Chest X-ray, PA view. Patient: 60 years old, sex M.
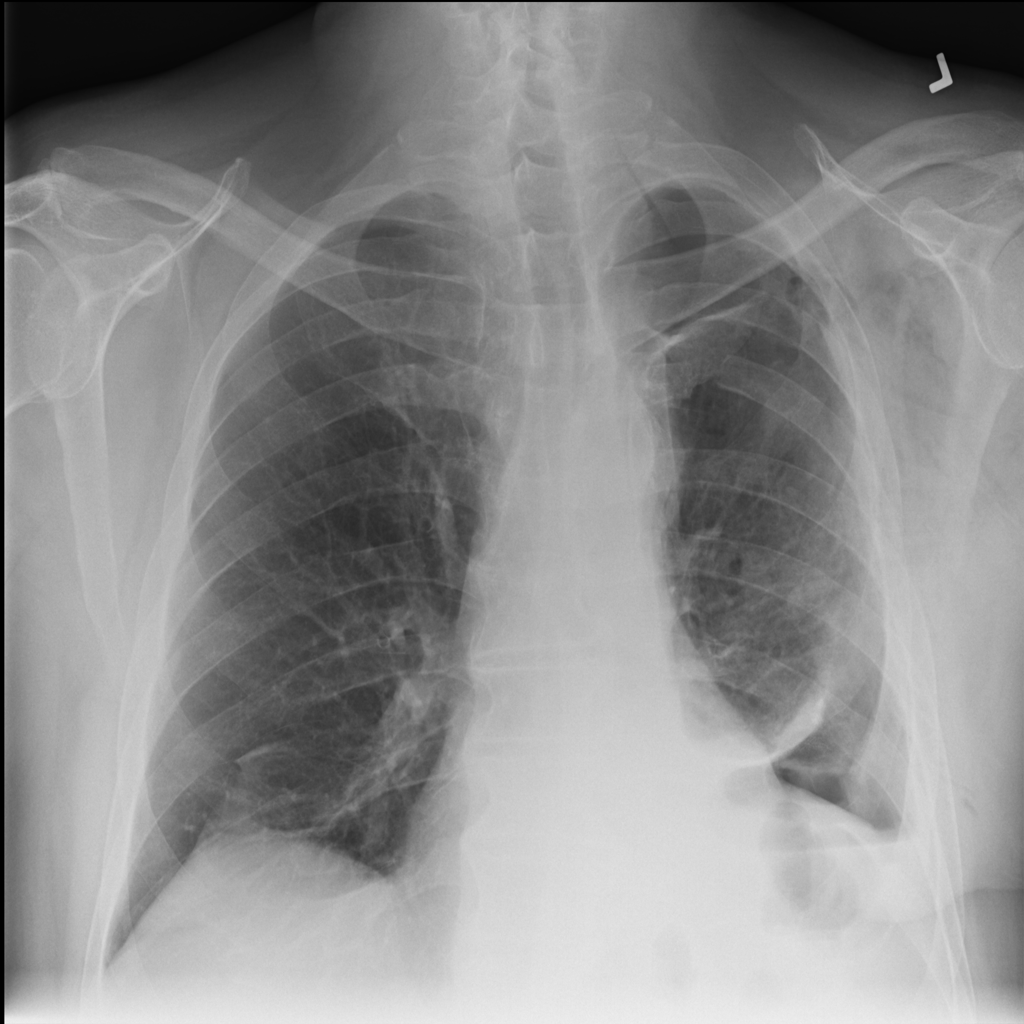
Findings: Emphysema